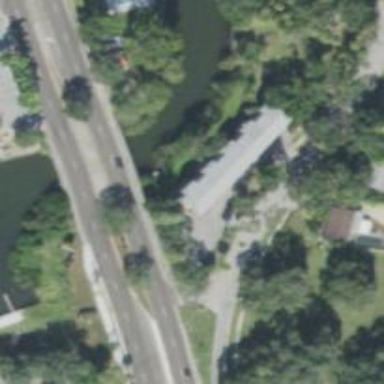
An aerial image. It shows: Footway on bridge.